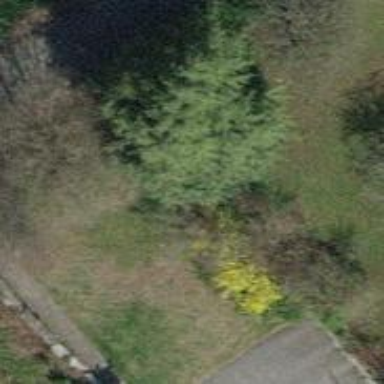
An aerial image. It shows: Urban tree adds touch of nature to the surroundings.